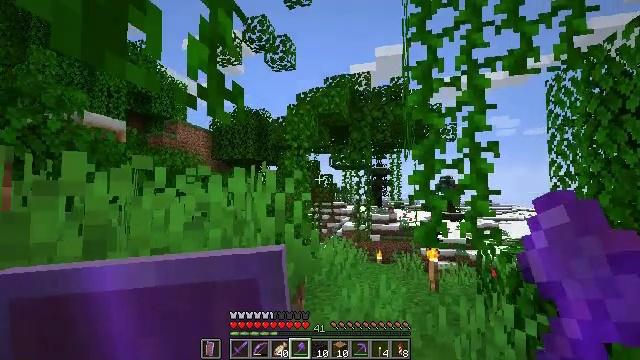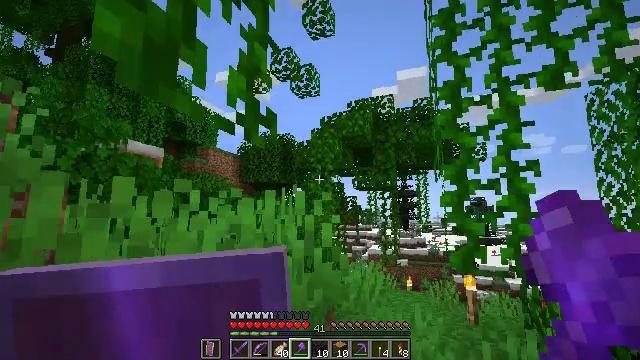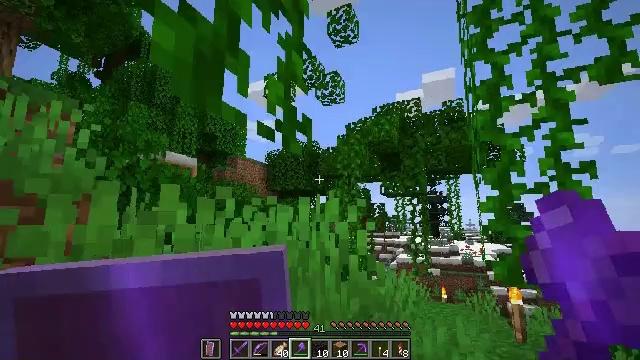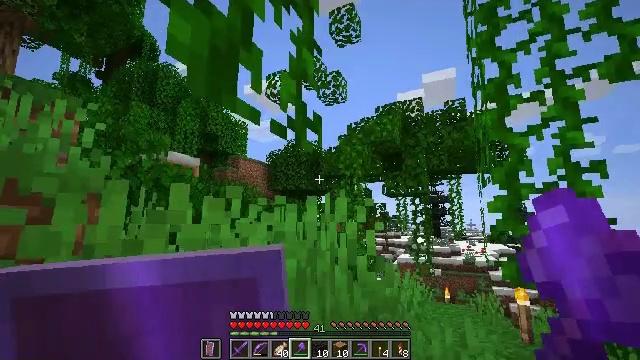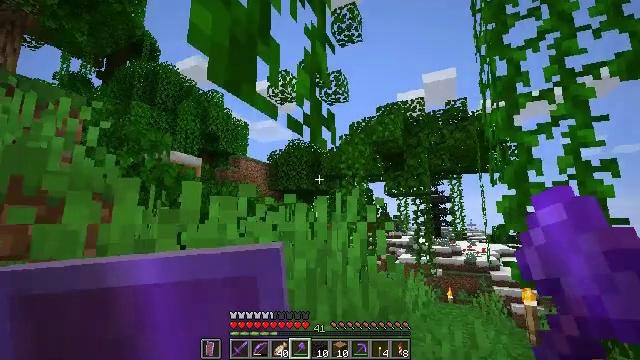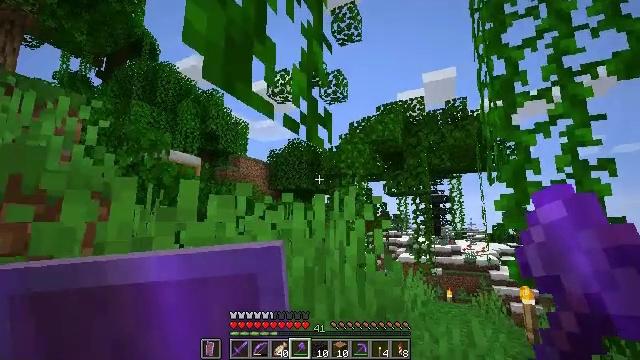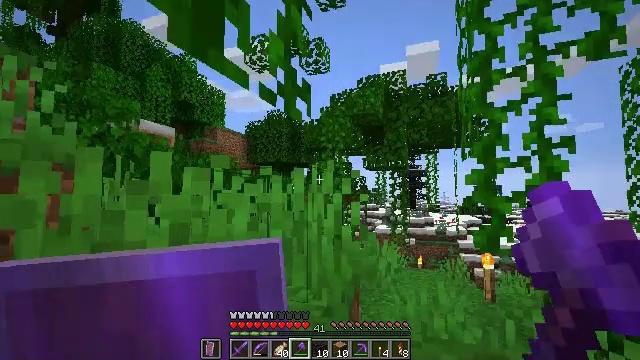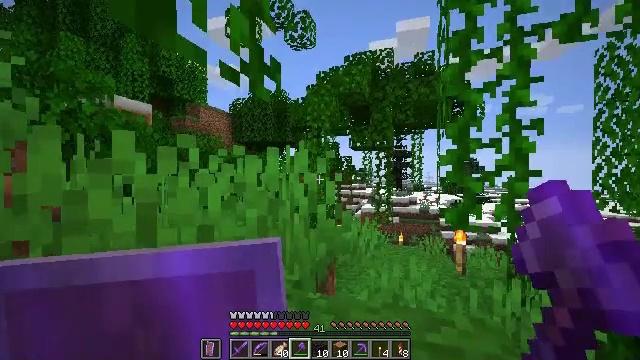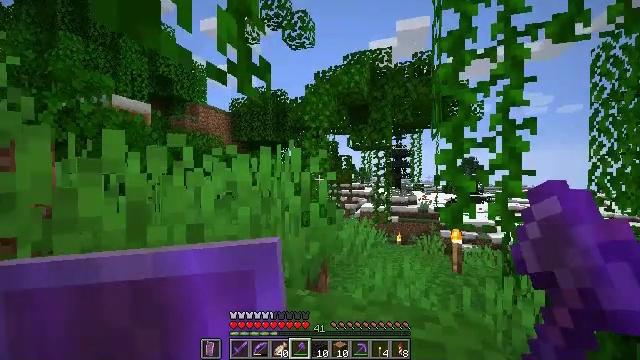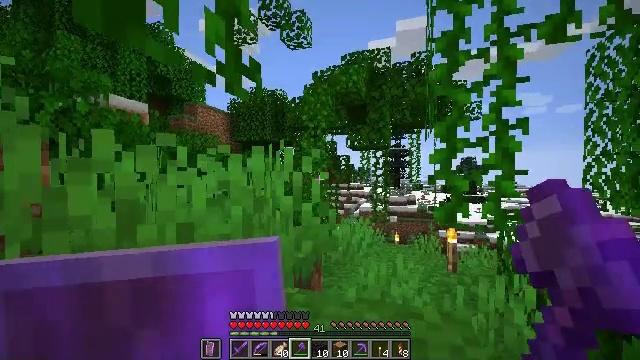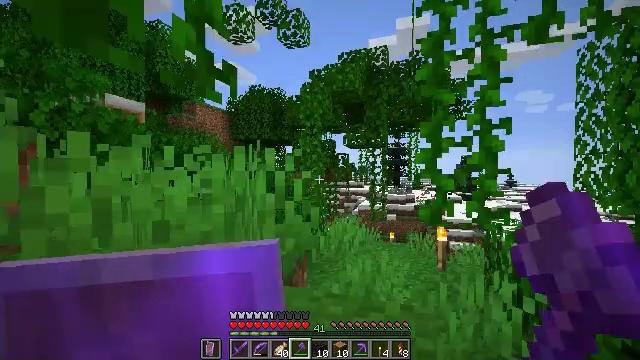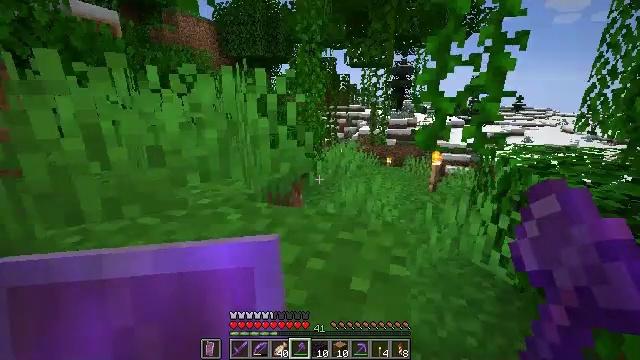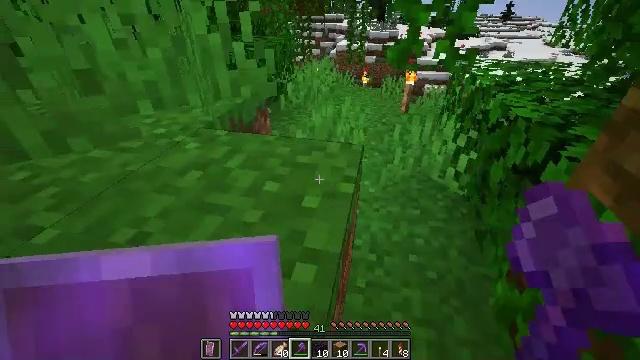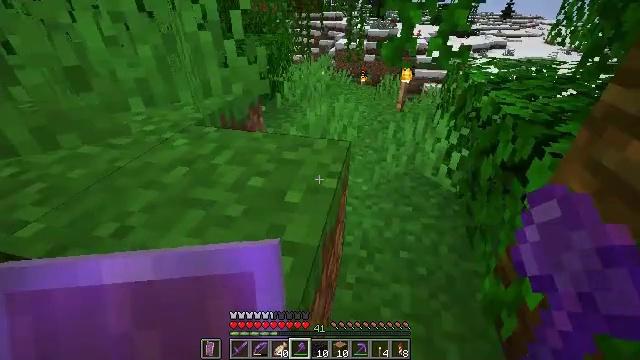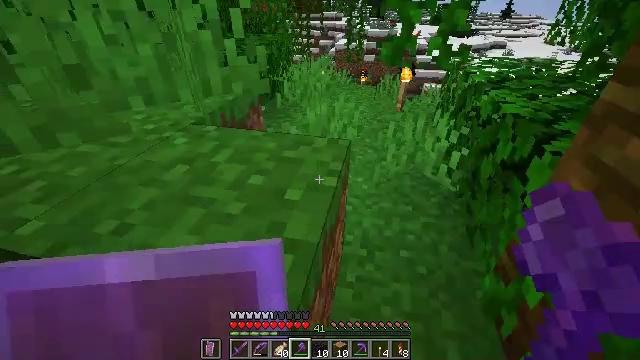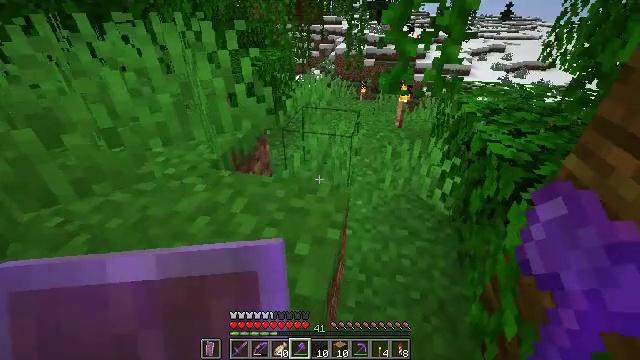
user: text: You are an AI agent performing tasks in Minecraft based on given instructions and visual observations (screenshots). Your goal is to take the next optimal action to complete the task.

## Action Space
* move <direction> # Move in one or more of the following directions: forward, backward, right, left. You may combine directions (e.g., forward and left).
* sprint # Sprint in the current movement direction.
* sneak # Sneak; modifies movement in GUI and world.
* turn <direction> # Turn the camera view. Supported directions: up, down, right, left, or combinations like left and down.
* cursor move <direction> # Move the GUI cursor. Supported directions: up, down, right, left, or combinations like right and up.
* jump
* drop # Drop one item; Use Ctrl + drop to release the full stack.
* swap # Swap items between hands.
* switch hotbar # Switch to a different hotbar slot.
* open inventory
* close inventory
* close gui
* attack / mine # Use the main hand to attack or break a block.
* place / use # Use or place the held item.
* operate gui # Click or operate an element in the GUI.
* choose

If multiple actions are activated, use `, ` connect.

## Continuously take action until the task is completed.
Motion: motion action
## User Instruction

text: Attack the white bed to collect it.
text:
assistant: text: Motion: move forward, sprint, turn left and up
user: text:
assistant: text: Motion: move forward, sprint, turn left and up
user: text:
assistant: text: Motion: move forward, sprint
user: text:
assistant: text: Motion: move forward and move right, sprint
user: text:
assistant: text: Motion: move forward and move right, sprint
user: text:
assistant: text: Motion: move forward and move right, sprint, turn right and down
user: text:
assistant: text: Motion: move forward and move right, sprint, turn right and down
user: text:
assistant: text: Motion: move forward and move right, sprint
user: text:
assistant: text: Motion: move forward and move right, sprint
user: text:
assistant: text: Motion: move forward and move right, sprint
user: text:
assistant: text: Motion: move forward and move right, turn down
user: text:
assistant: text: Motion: move forward and move right, turn right and down
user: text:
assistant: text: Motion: move forward
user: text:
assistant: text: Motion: move forward
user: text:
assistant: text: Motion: move forward, jump
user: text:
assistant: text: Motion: move forward, jump
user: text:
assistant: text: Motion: move forward, jump
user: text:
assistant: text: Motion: move forward
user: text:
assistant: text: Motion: move forward
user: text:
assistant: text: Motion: move forward
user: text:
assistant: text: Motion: move forward
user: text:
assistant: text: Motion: move forward
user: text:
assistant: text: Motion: move forward, turn left
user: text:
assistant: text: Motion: move forward, turn left and up
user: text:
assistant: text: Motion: move forward, turn left and up
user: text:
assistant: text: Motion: move forward
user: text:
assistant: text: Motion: move forward, turn left and up
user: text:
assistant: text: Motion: move forward, turn left and up
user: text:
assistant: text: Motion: move forward, sprint, turn left and up
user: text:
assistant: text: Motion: move forward, sprint, turn left and up